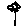
Label: flower